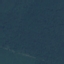
Land use / land cover class: Forest